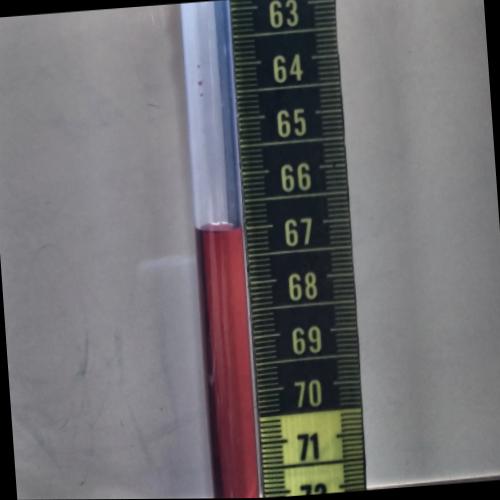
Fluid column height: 67.0 cm